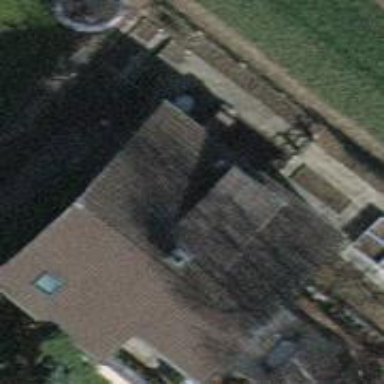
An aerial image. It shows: Detached building.